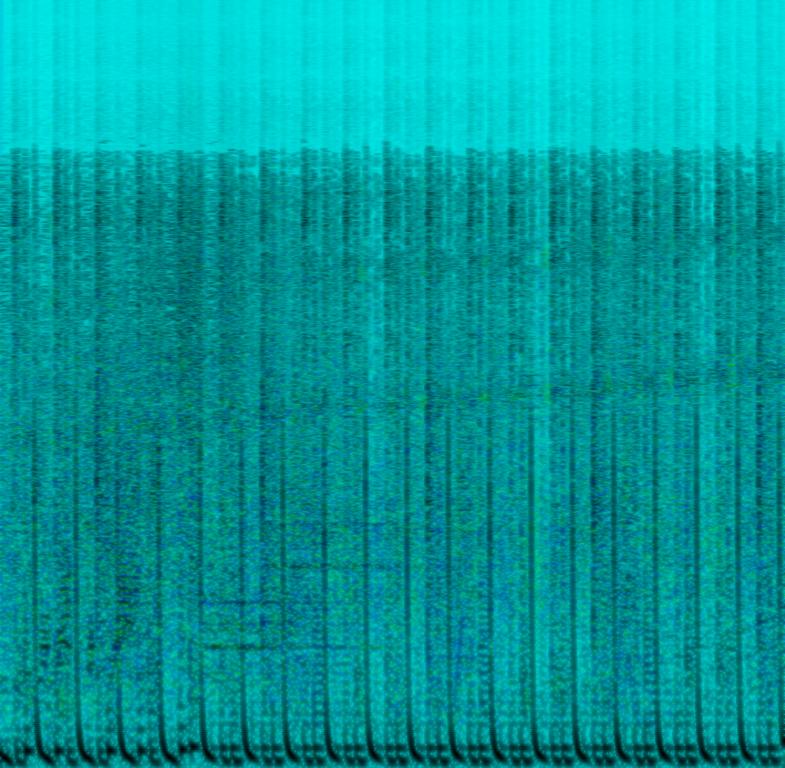
This is an industrial dance music piece. There is no singer in this piece. It has a strong and repetitive bass sound. The rhythmic background consists of a fast-paced electronic drum beat. The piece has an energetic atmosphere. It could be played at nightclubs or dance clubs.